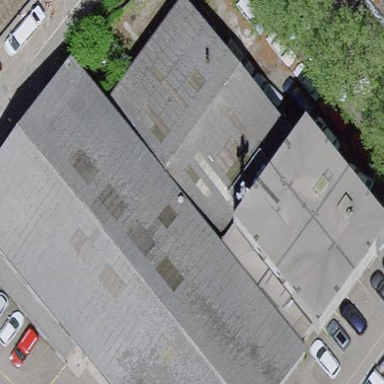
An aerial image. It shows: Commercial building.